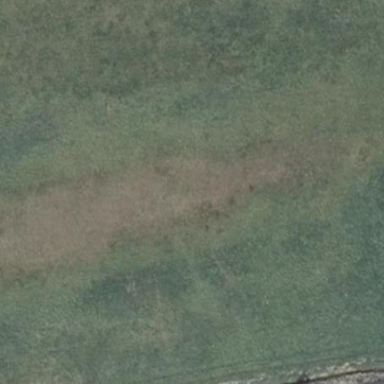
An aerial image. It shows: Farmland with grass as the main crop.